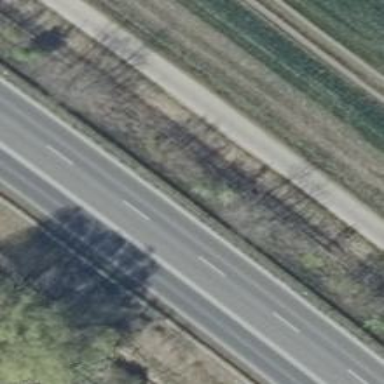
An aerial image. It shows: This image shows primary highway that is also classified as motorroad.